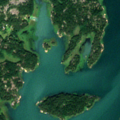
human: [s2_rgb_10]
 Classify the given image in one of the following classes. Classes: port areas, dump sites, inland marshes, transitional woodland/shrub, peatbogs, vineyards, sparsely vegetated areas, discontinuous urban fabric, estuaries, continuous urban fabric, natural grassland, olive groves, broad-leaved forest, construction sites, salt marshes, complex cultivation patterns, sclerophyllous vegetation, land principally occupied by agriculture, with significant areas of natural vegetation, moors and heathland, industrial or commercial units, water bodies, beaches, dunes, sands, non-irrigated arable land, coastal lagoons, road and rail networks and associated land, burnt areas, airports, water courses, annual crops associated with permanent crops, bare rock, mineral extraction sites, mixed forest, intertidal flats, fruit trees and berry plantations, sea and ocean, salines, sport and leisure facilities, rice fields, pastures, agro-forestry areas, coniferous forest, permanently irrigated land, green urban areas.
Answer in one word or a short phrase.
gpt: mixed forest, sea and ocean